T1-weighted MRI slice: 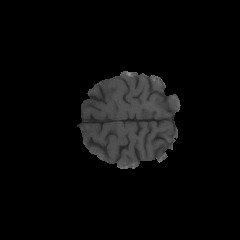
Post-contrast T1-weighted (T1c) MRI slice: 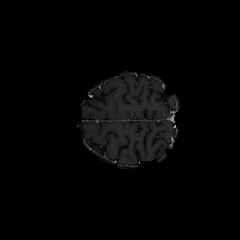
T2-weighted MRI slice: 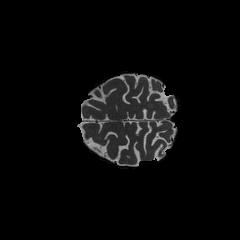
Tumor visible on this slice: no